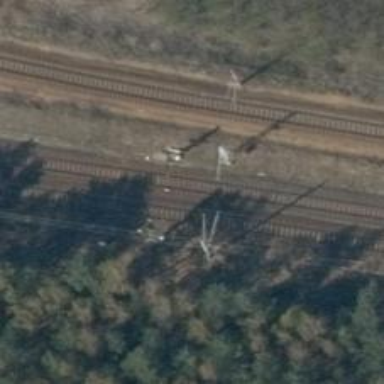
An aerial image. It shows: Railway signal.